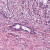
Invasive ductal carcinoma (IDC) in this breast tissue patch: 1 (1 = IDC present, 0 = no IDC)